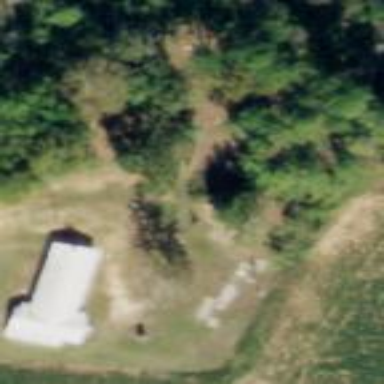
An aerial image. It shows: Grave yard.